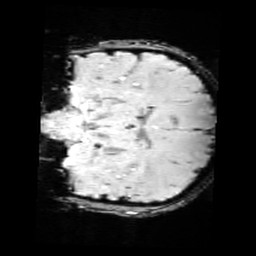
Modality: SWI
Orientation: coronal
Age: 11
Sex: male
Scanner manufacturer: siemens
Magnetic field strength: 3 T
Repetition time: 0.027 s
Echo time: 0.02 s